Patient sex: M
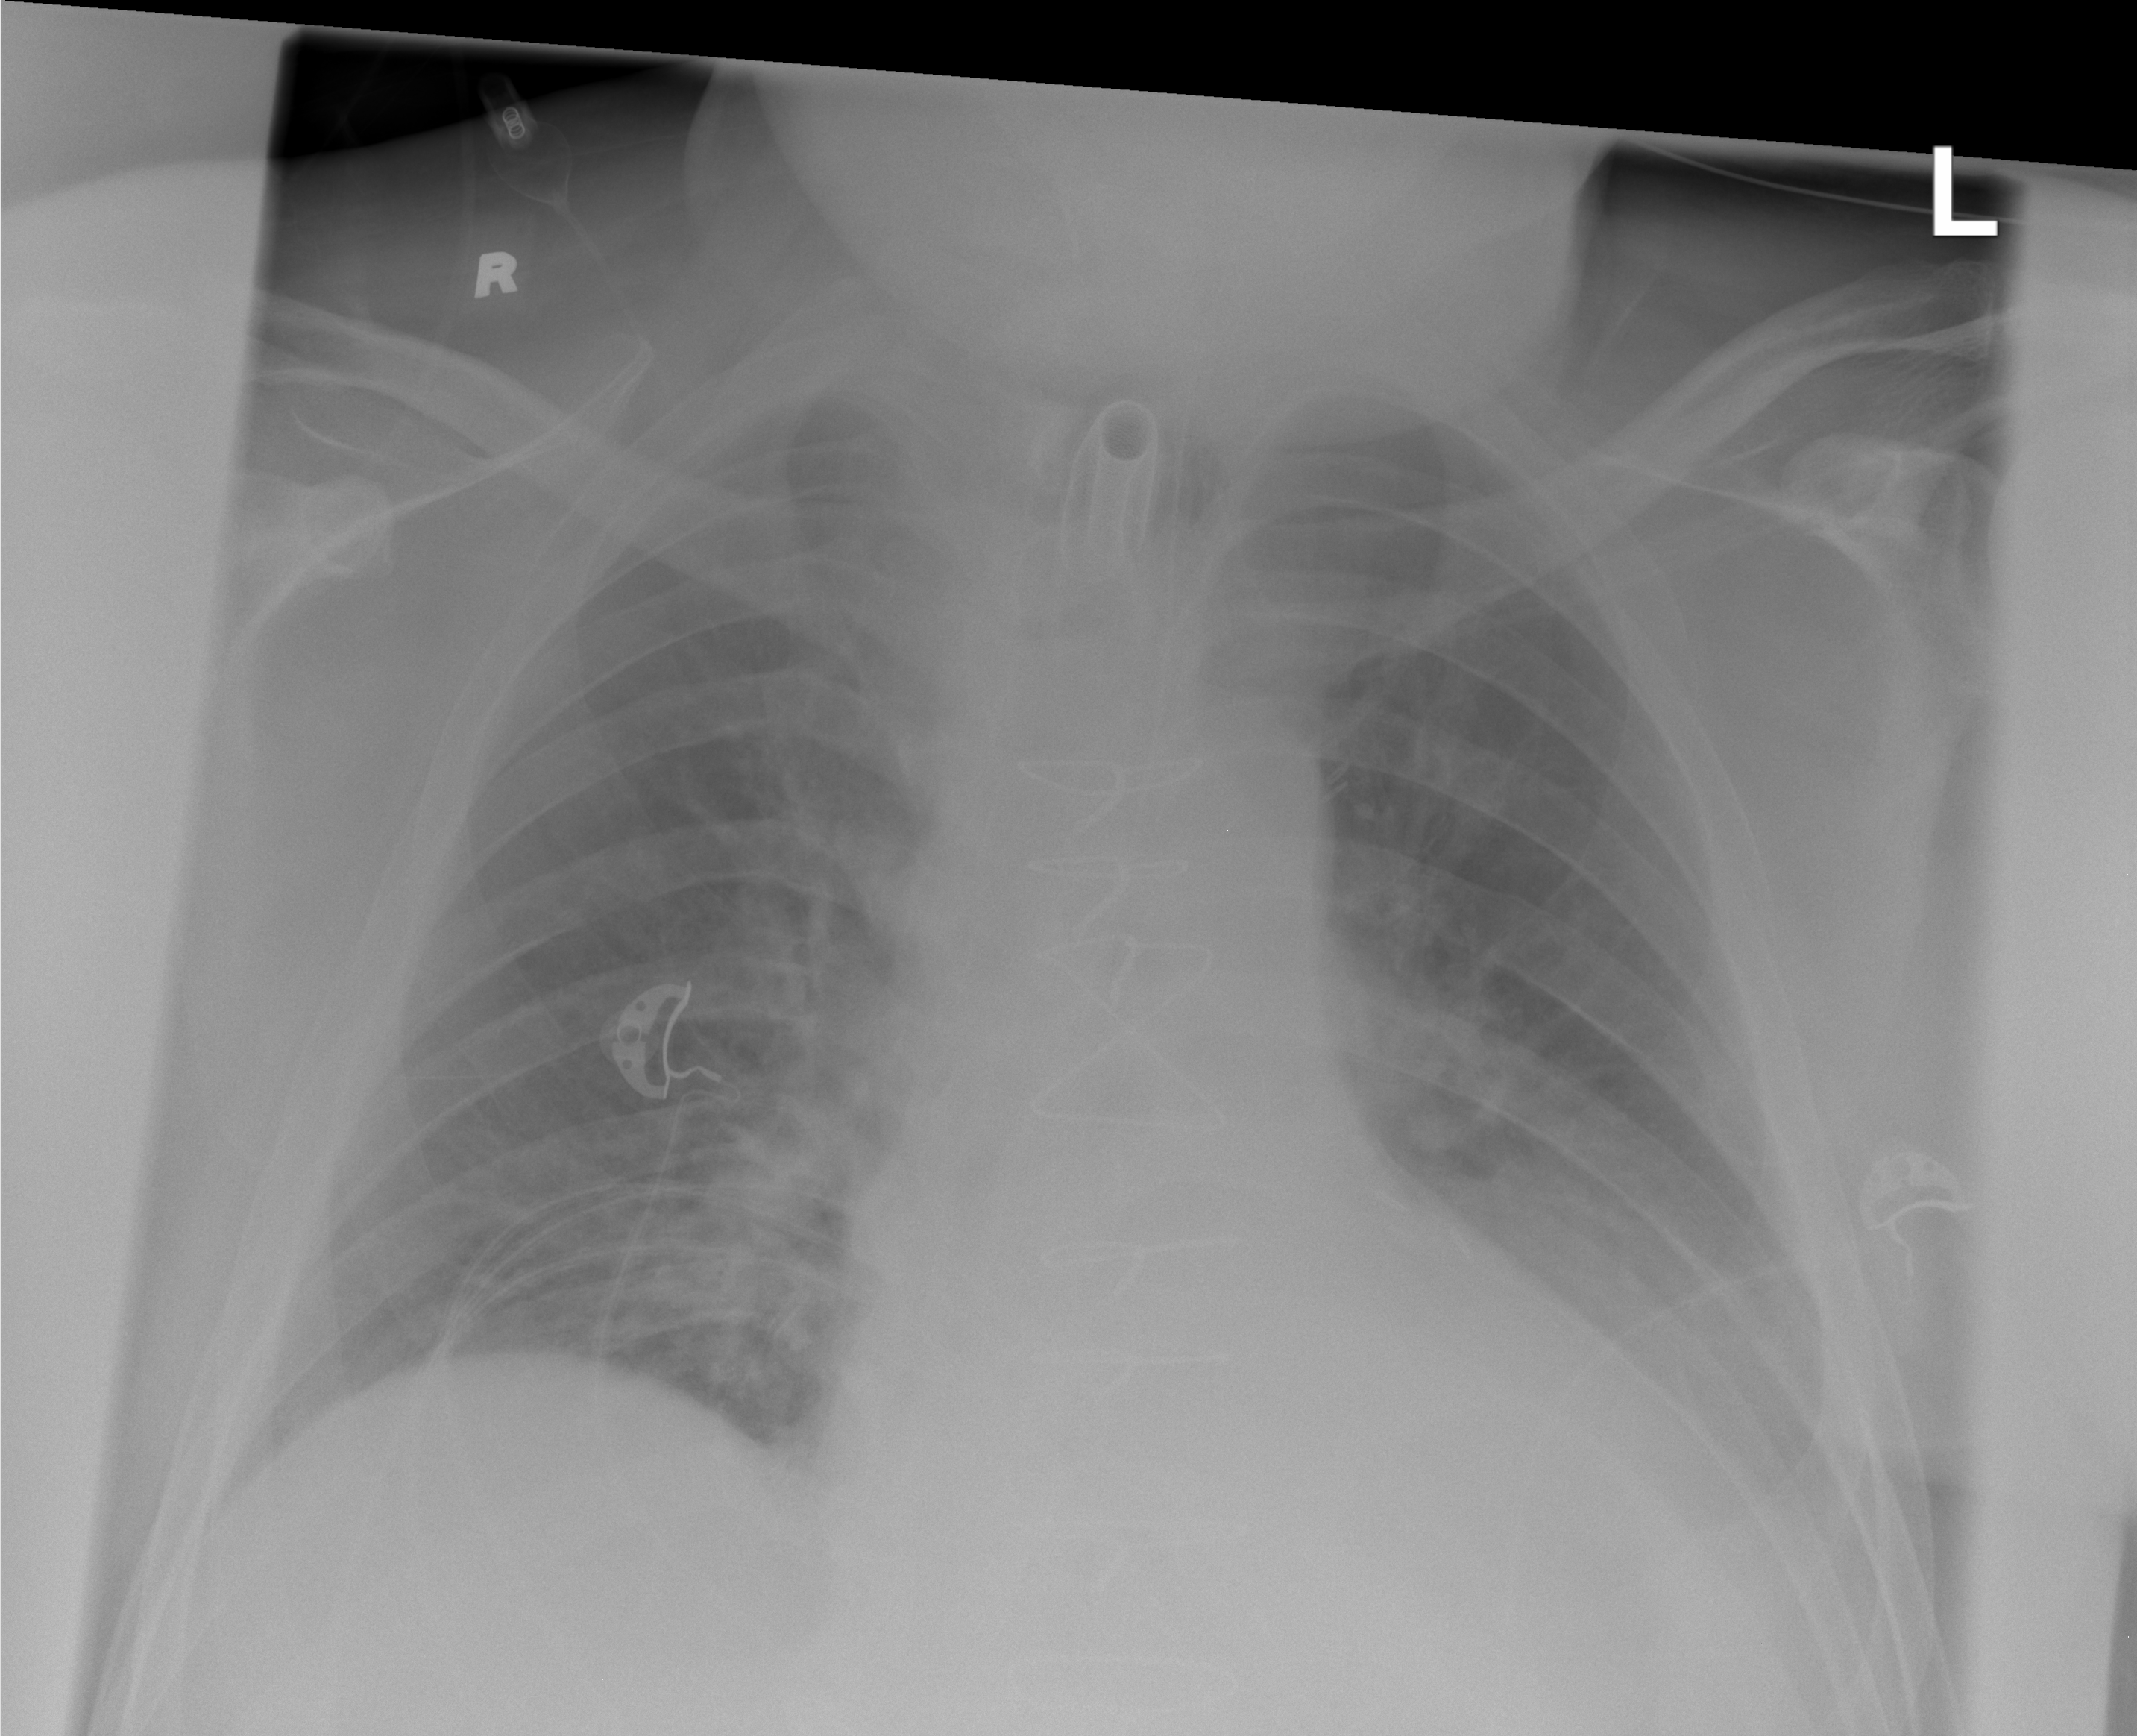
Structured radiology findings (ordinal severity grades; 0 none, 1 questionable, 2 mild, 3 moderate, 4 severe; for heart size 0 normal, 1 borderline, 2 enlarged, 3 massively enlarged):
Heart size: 0
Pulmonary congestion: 0
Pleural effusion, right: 0
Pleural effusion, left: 2
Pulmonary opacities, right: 0
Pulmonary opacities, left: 0
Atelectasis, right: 0
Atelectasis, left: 2